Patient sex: F
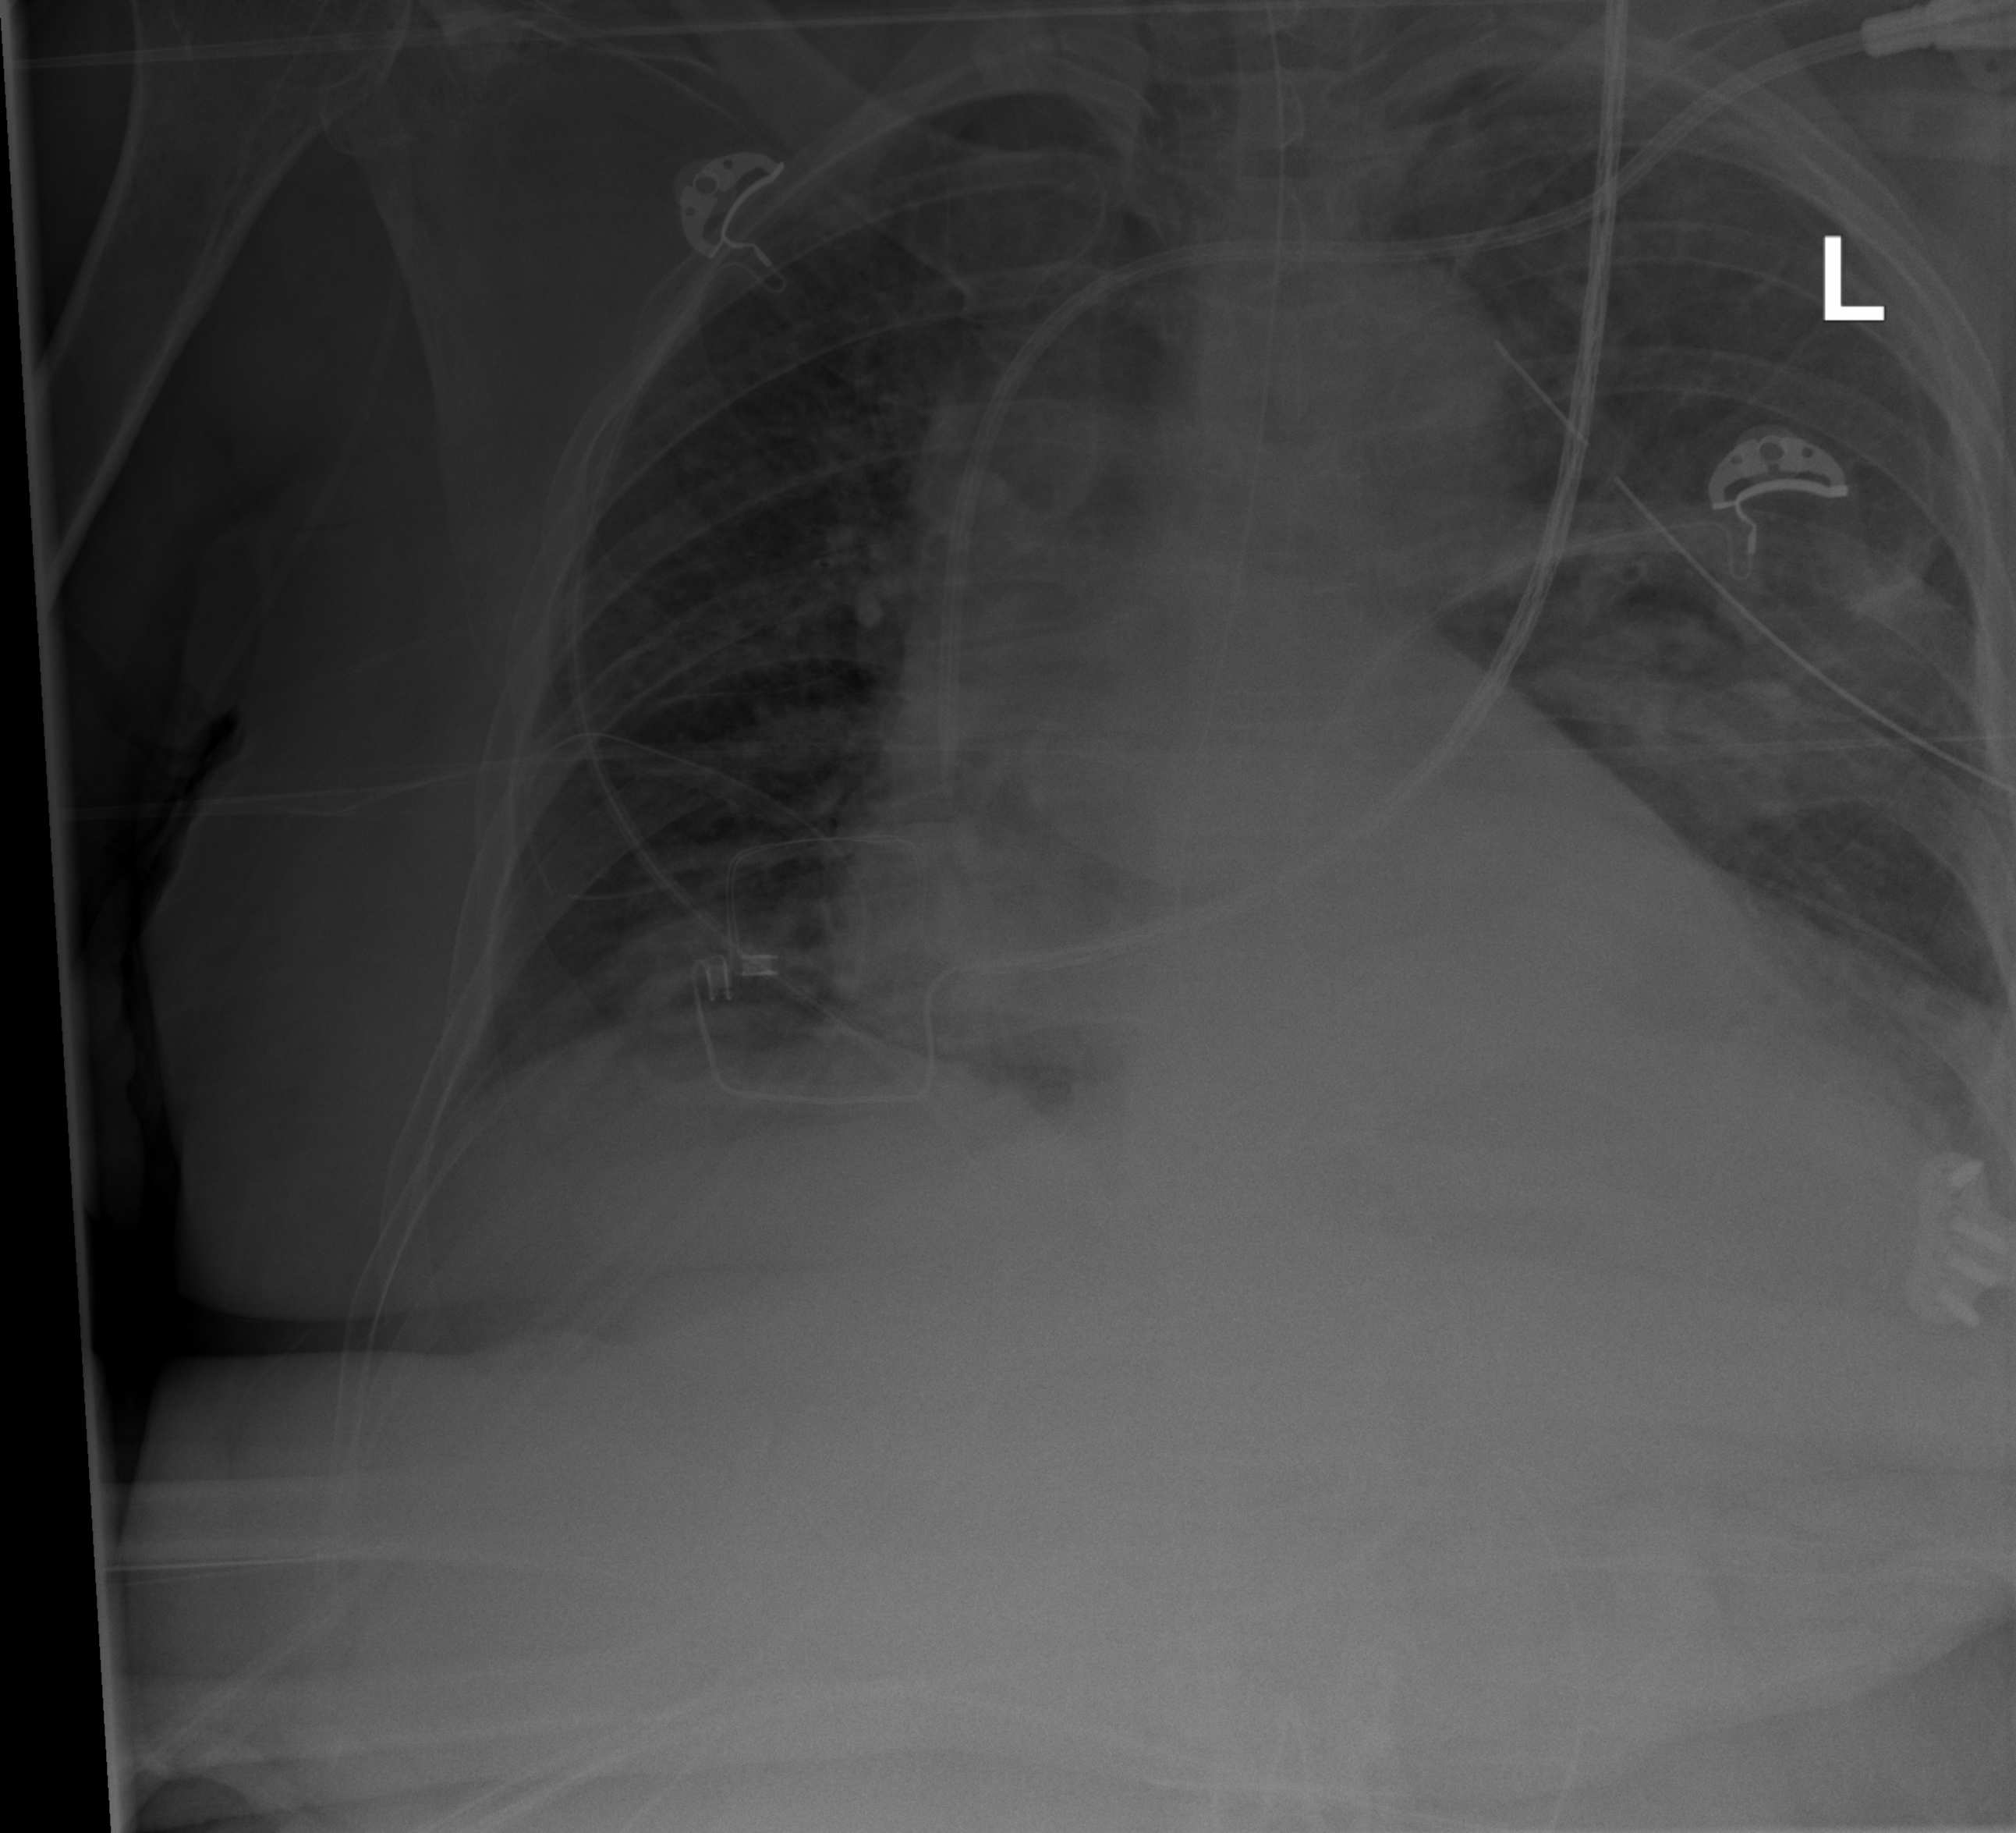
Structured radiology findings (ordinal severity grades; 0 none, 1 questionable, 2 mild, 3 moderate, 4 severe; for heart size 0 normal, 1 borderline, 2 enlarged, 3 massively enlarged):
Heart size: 2
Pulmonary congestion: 1
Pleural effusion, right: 0
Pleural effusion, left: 0
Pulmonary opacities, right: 1
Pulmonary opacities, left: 2
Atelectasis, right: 2
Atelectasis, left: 2